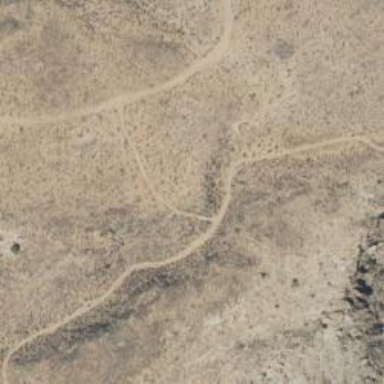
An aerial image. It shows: Singletrack path.